Interaction volume radius: 5 \u00c5
Interaction volume height: 20 \u00c5
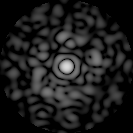
Disorder parameter: 0.8407